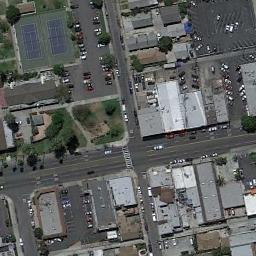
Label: tennis_court